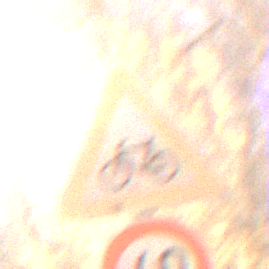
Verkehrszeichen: RadverkehrRechts
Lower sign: Geschwindigkeit40
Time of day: Night
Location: Outdoor (Urban)
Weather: Overcast
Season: Winter
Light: Artificial